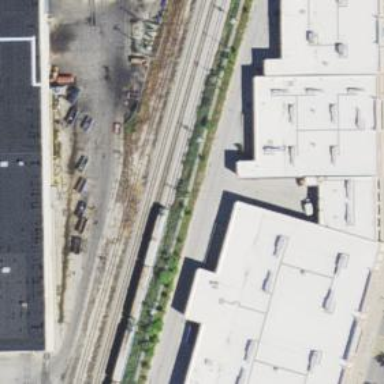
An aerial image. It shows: Abandoned railway siding.